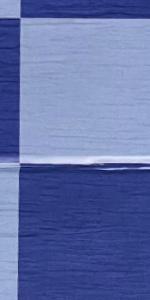
Label: Empty